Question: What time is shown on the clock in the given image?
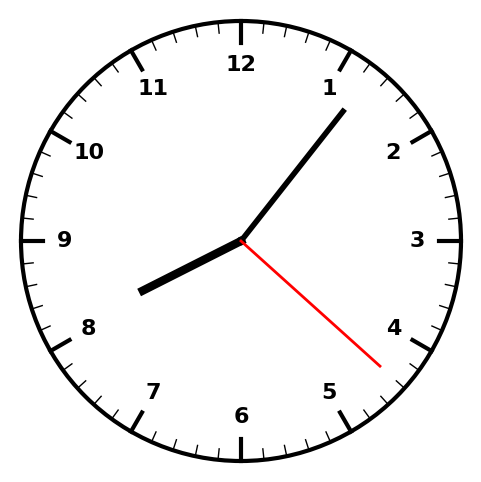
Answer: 08:06:22